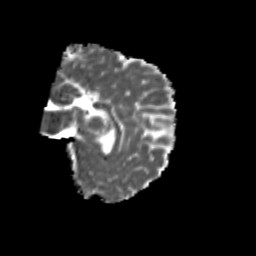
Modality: MD
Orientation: sagittal
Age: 11
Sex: male
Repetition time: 9.512 s
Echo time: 0.089 s